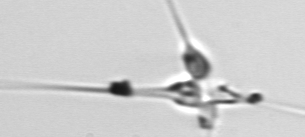
Label: Asterionellopsis_glacialis